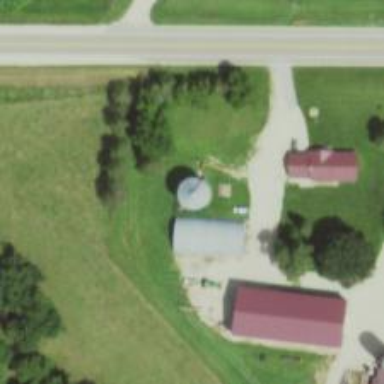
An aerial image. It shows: Silo.